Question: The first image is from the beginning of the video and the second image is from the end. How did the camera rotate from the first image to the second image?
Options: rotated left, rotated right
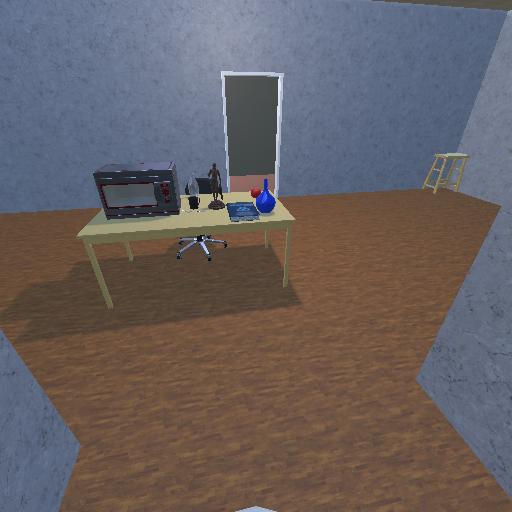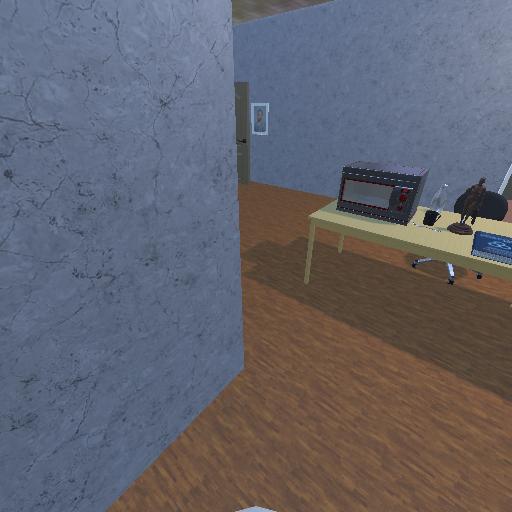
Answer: rotated left